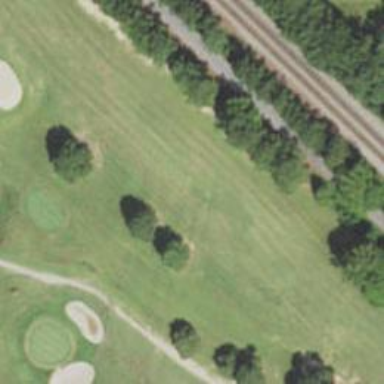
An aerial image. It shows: Golf fairway in the image.